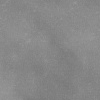
Atmospheric dust classification: dusty